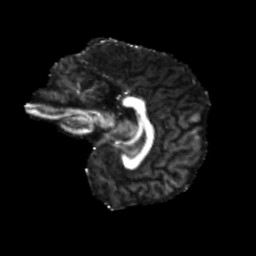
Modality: FA
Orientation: sagittal
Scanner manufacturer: siemens
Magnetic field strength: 3 T
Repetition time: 4 s
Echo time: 0.0594 s